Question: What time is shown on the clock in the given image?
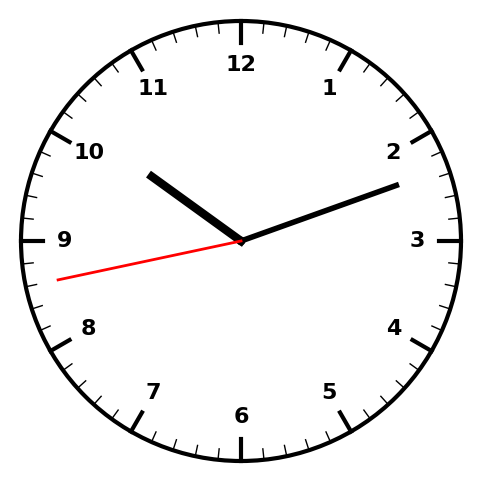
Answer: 10:11:43